Question: I can't delete some working set, when I cleared up my projects working sets. The properties of this working set is as following. How can I delete it?
My eclipse version: Juno SR1 20120920-0800

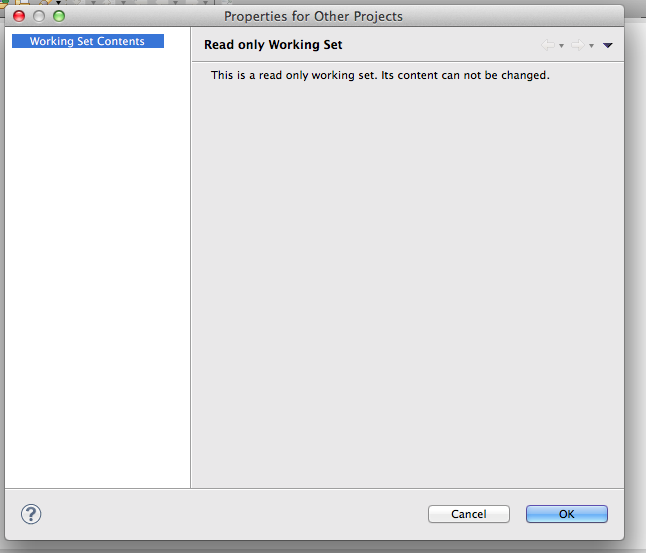
Answer: You cannot delete it.
The "Other Projects" working set is a special working set. It exists to show you projects that are not explicitly inside a working set.
Why are you trying to delete it?
The only time you should care about it is if you have multiple working sets in your workspace. The "Other Projects" working set is very useful if you have 'Top-Level Elements->Working Sets' selected in your package explorer (it's under that little triangle menu):

In this example, I've defined two working sets, 'Android' and 'Collage' to organize code in my workspace. Any projects not assigned to either of these working sets will appear under 'Other Projects' so I can still see them (and possibly drag them to other working sets).